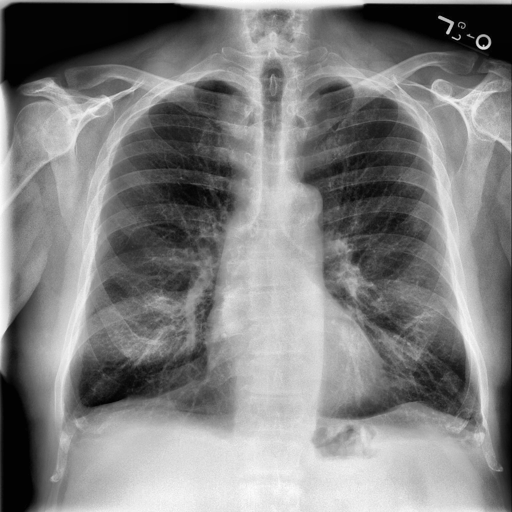
Finding: NORMAL